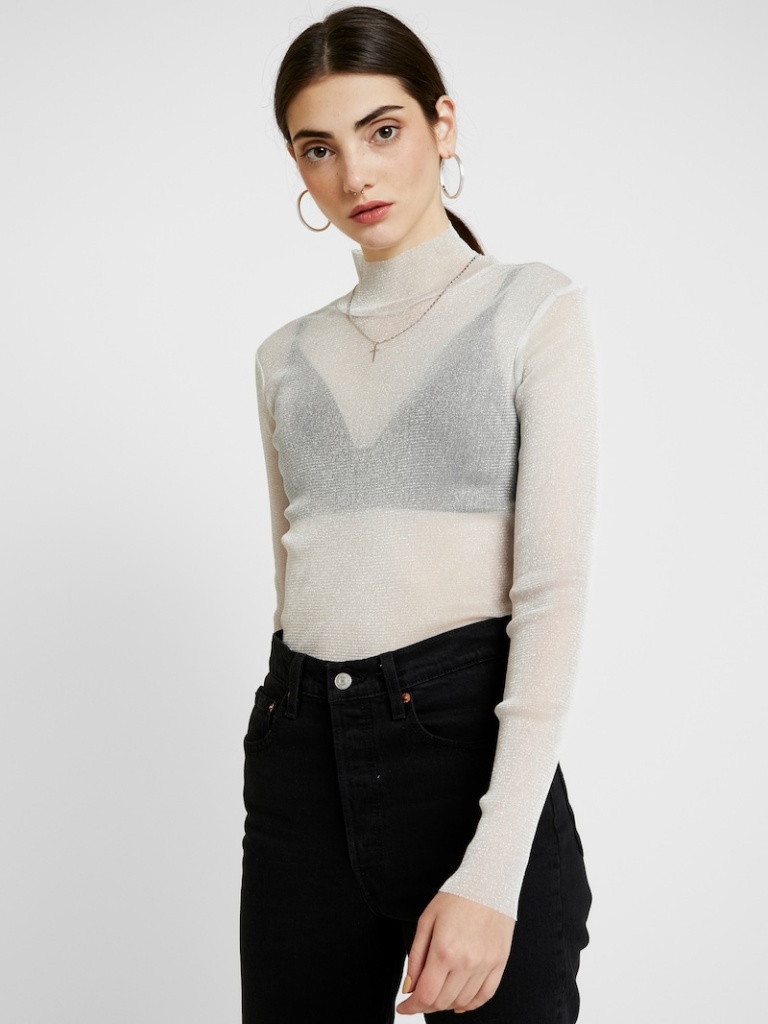
knit tight a long-sleeved with the sleeves down hip length Fully Tucked in turtleneck turtleneck